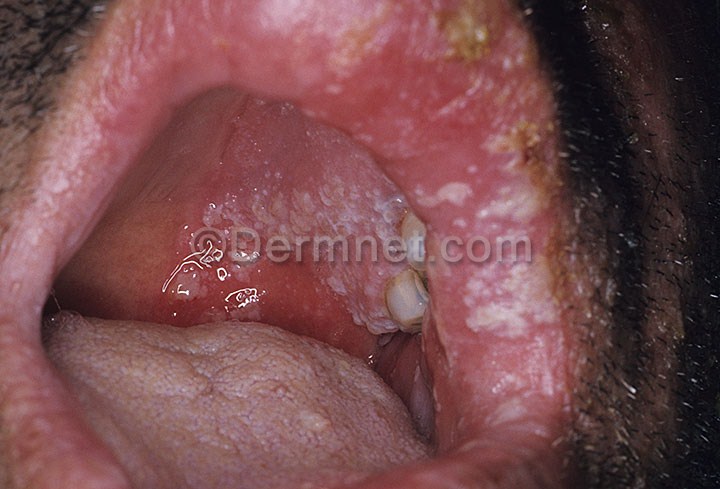
Disease: Herpes HPV and other STDs Photos